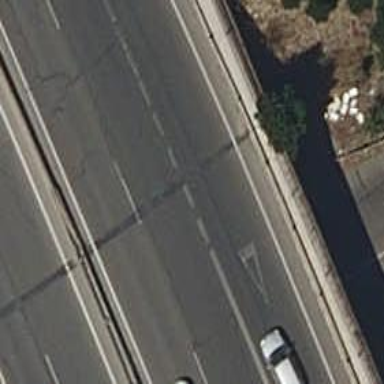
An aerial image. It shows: Road with "give way" sign.